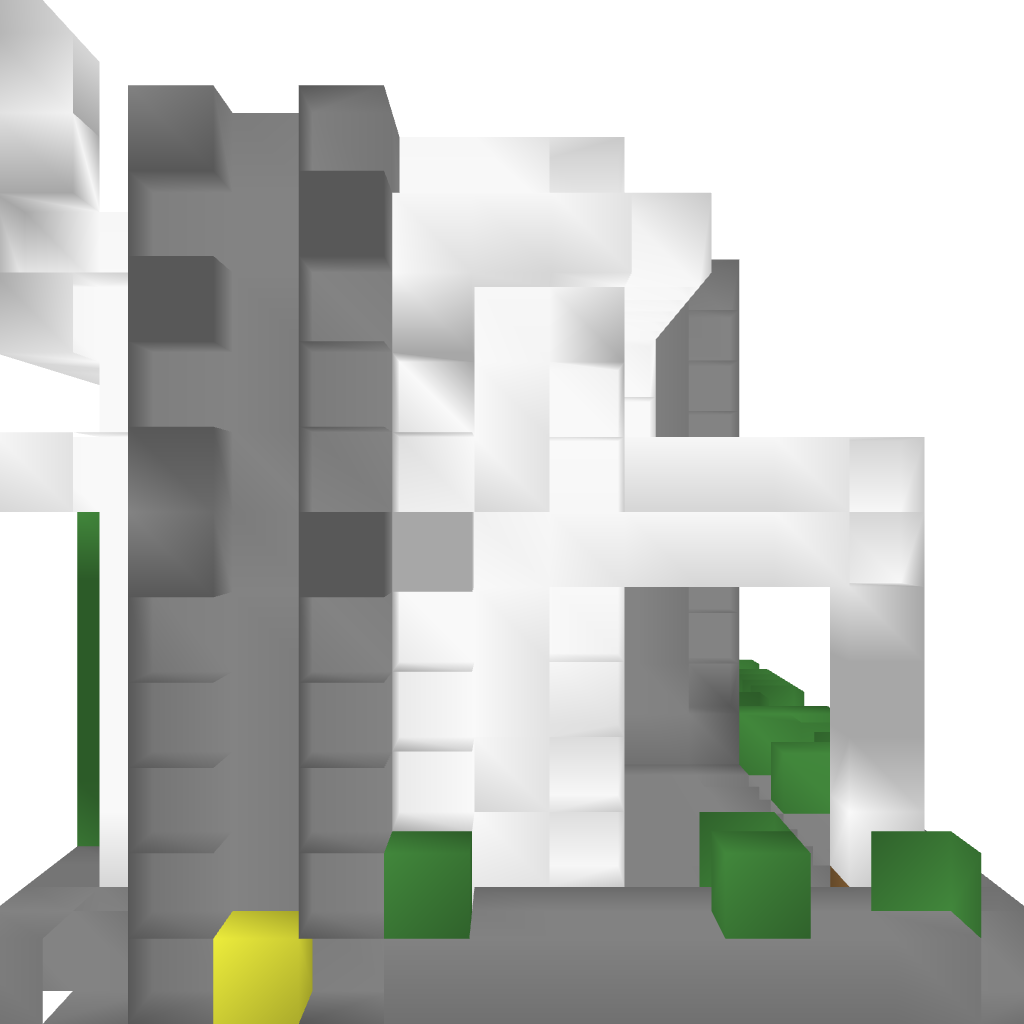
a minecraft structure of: Small Modern house DIY interior bad low quality